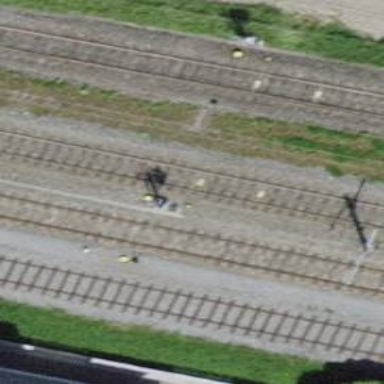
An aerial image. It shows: Railway signal.